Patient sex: M
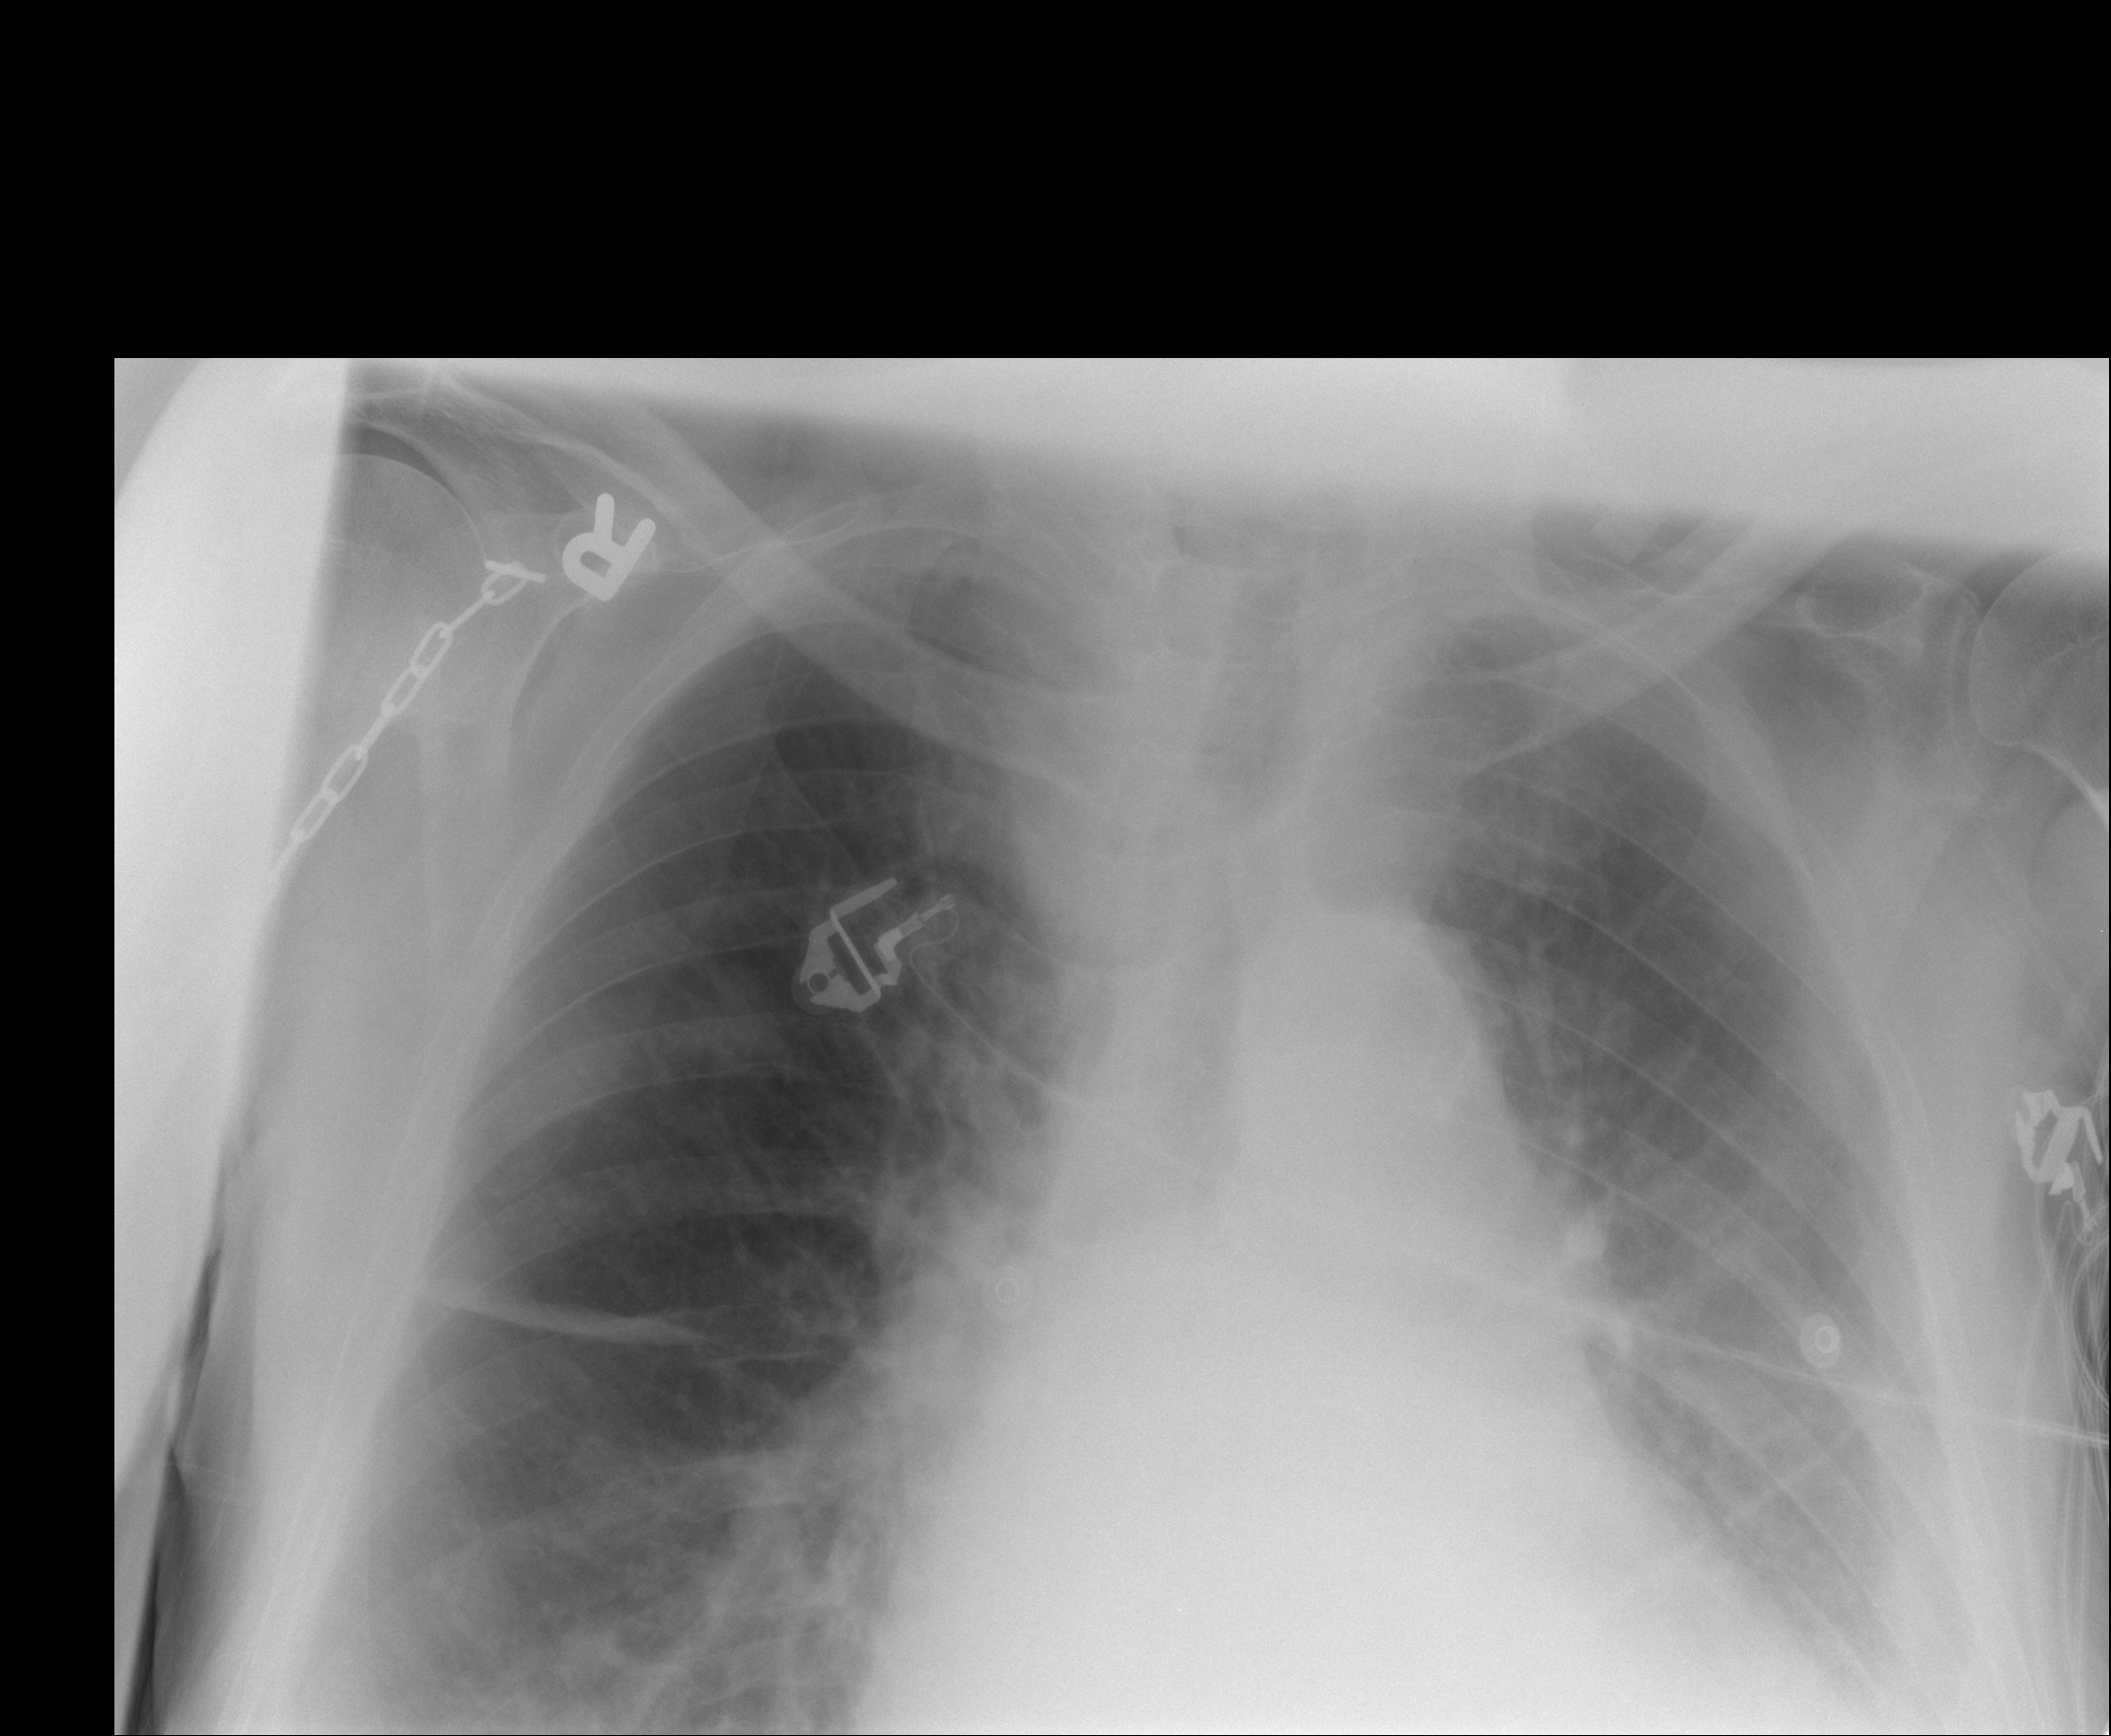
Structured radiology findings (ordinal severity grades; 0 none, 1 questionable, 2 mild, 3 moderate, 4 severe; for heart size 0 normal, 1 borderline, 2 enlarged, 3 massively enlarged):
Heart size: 2
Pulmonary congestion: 2
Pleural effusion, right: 0
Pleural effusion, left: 2
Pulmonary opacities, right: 0
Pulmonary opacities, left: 0
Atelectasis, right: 2
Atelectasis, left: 2